Question: I have a simple question; hope you can help me.
I have coded a webpage with Dreamweaver CS5.5, and when I click Live view, it does not load properly (like CSS file is not loaded).
Is there any way to fix this ?
Thanks
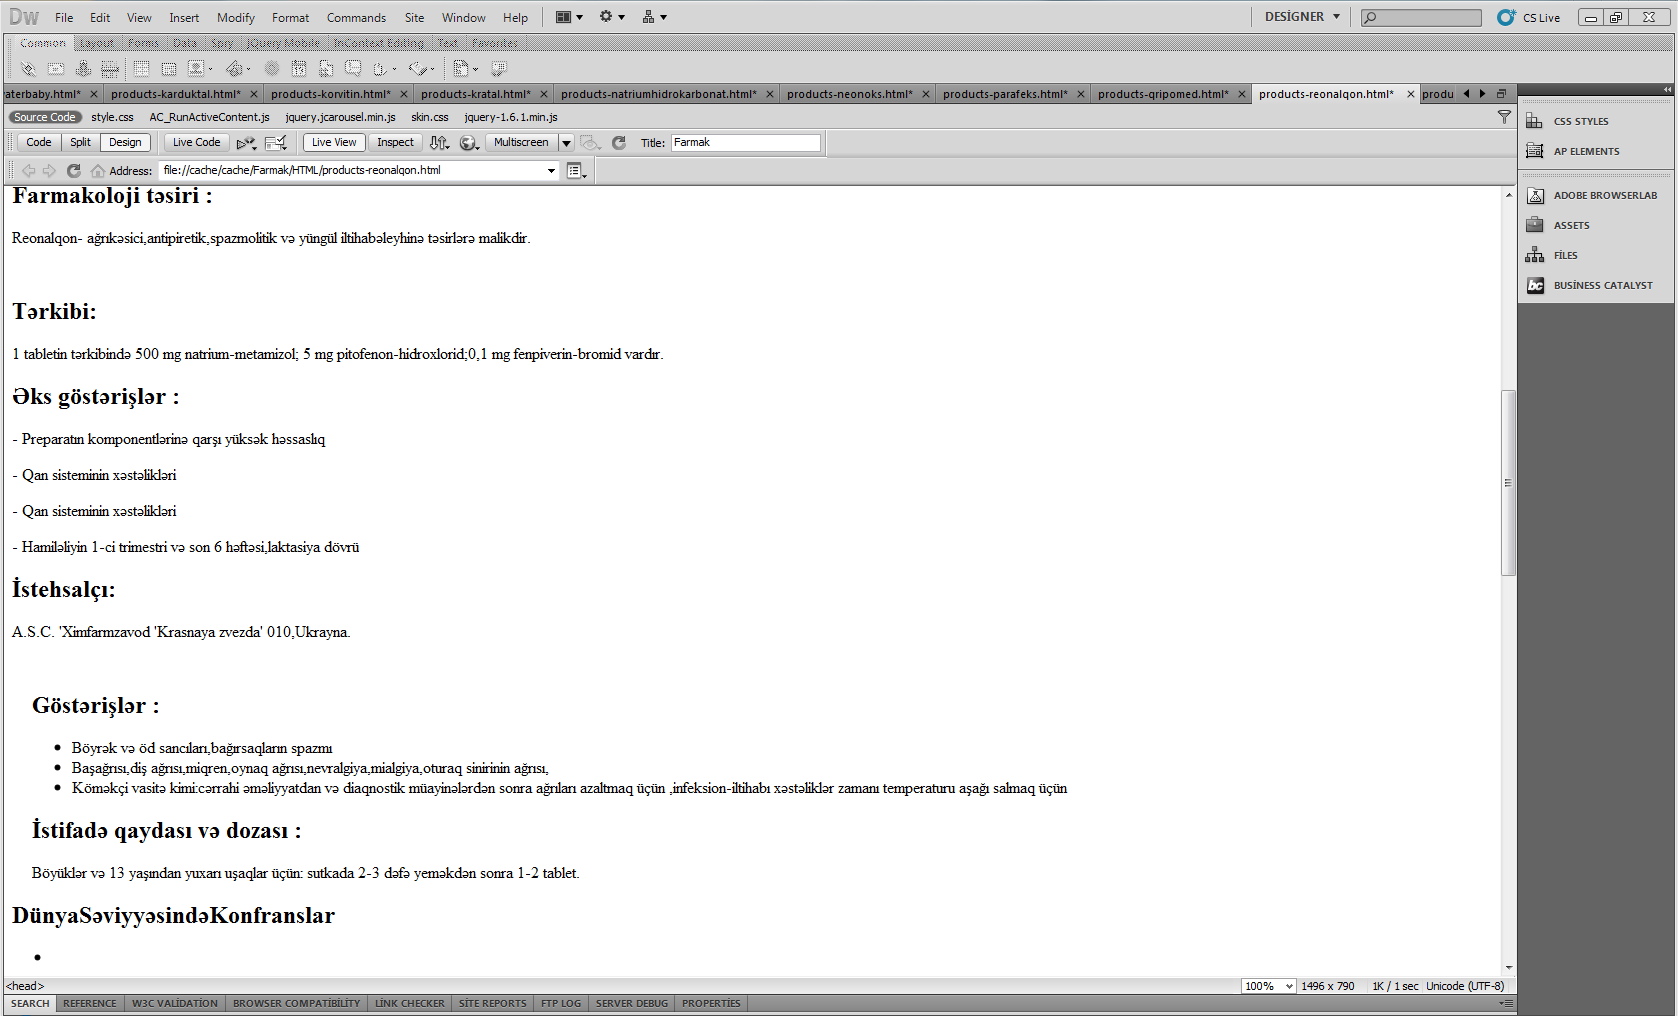
Answer: Sounds like you have not defined your site and testing server in dreamweaver.
For testing server try something like:
'''
C:\xampp\htdocs\mysite\
'''